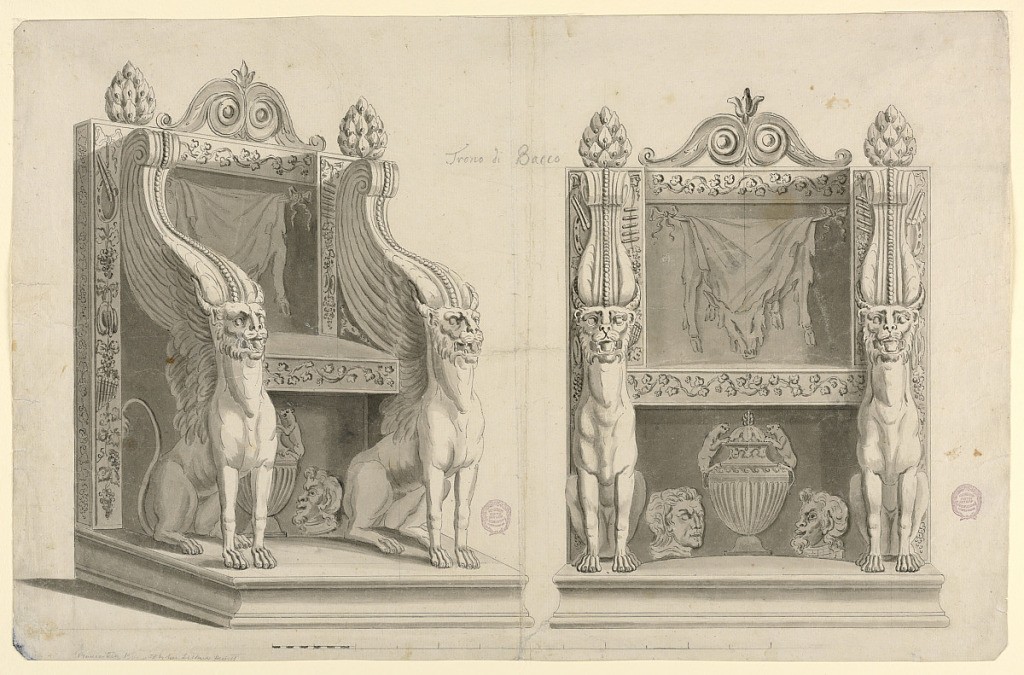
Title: Design for a Throne of the Priest of Bacchus, after Ancient Marble
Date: ca. 1800
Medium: Black chalk, pen and ink, brush and watercolor on paper
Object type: Drawing
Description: Page divided vertically. At left, a view of the throne from an oblique angle. At right, an elevation. Scale below. Throne back is a square form decorated with the Bacchic symbols of grapes and musical instruments. The arms and forelegs of the throne are in the form of griffins, whose wings transform to volutes with beadwork. Between the legs are two masks flanked a vase with lion handles.  The seat back is decorated with the hide of a boar, possibly that of the mythological Calydonian Boar.